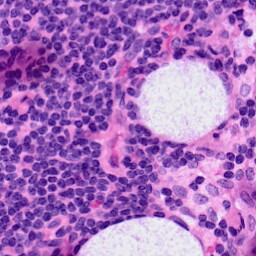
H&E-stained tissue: LymphNode